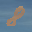
Label: 8